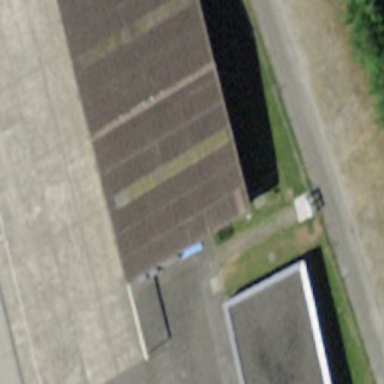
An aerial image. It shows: Hangar.